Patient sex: F
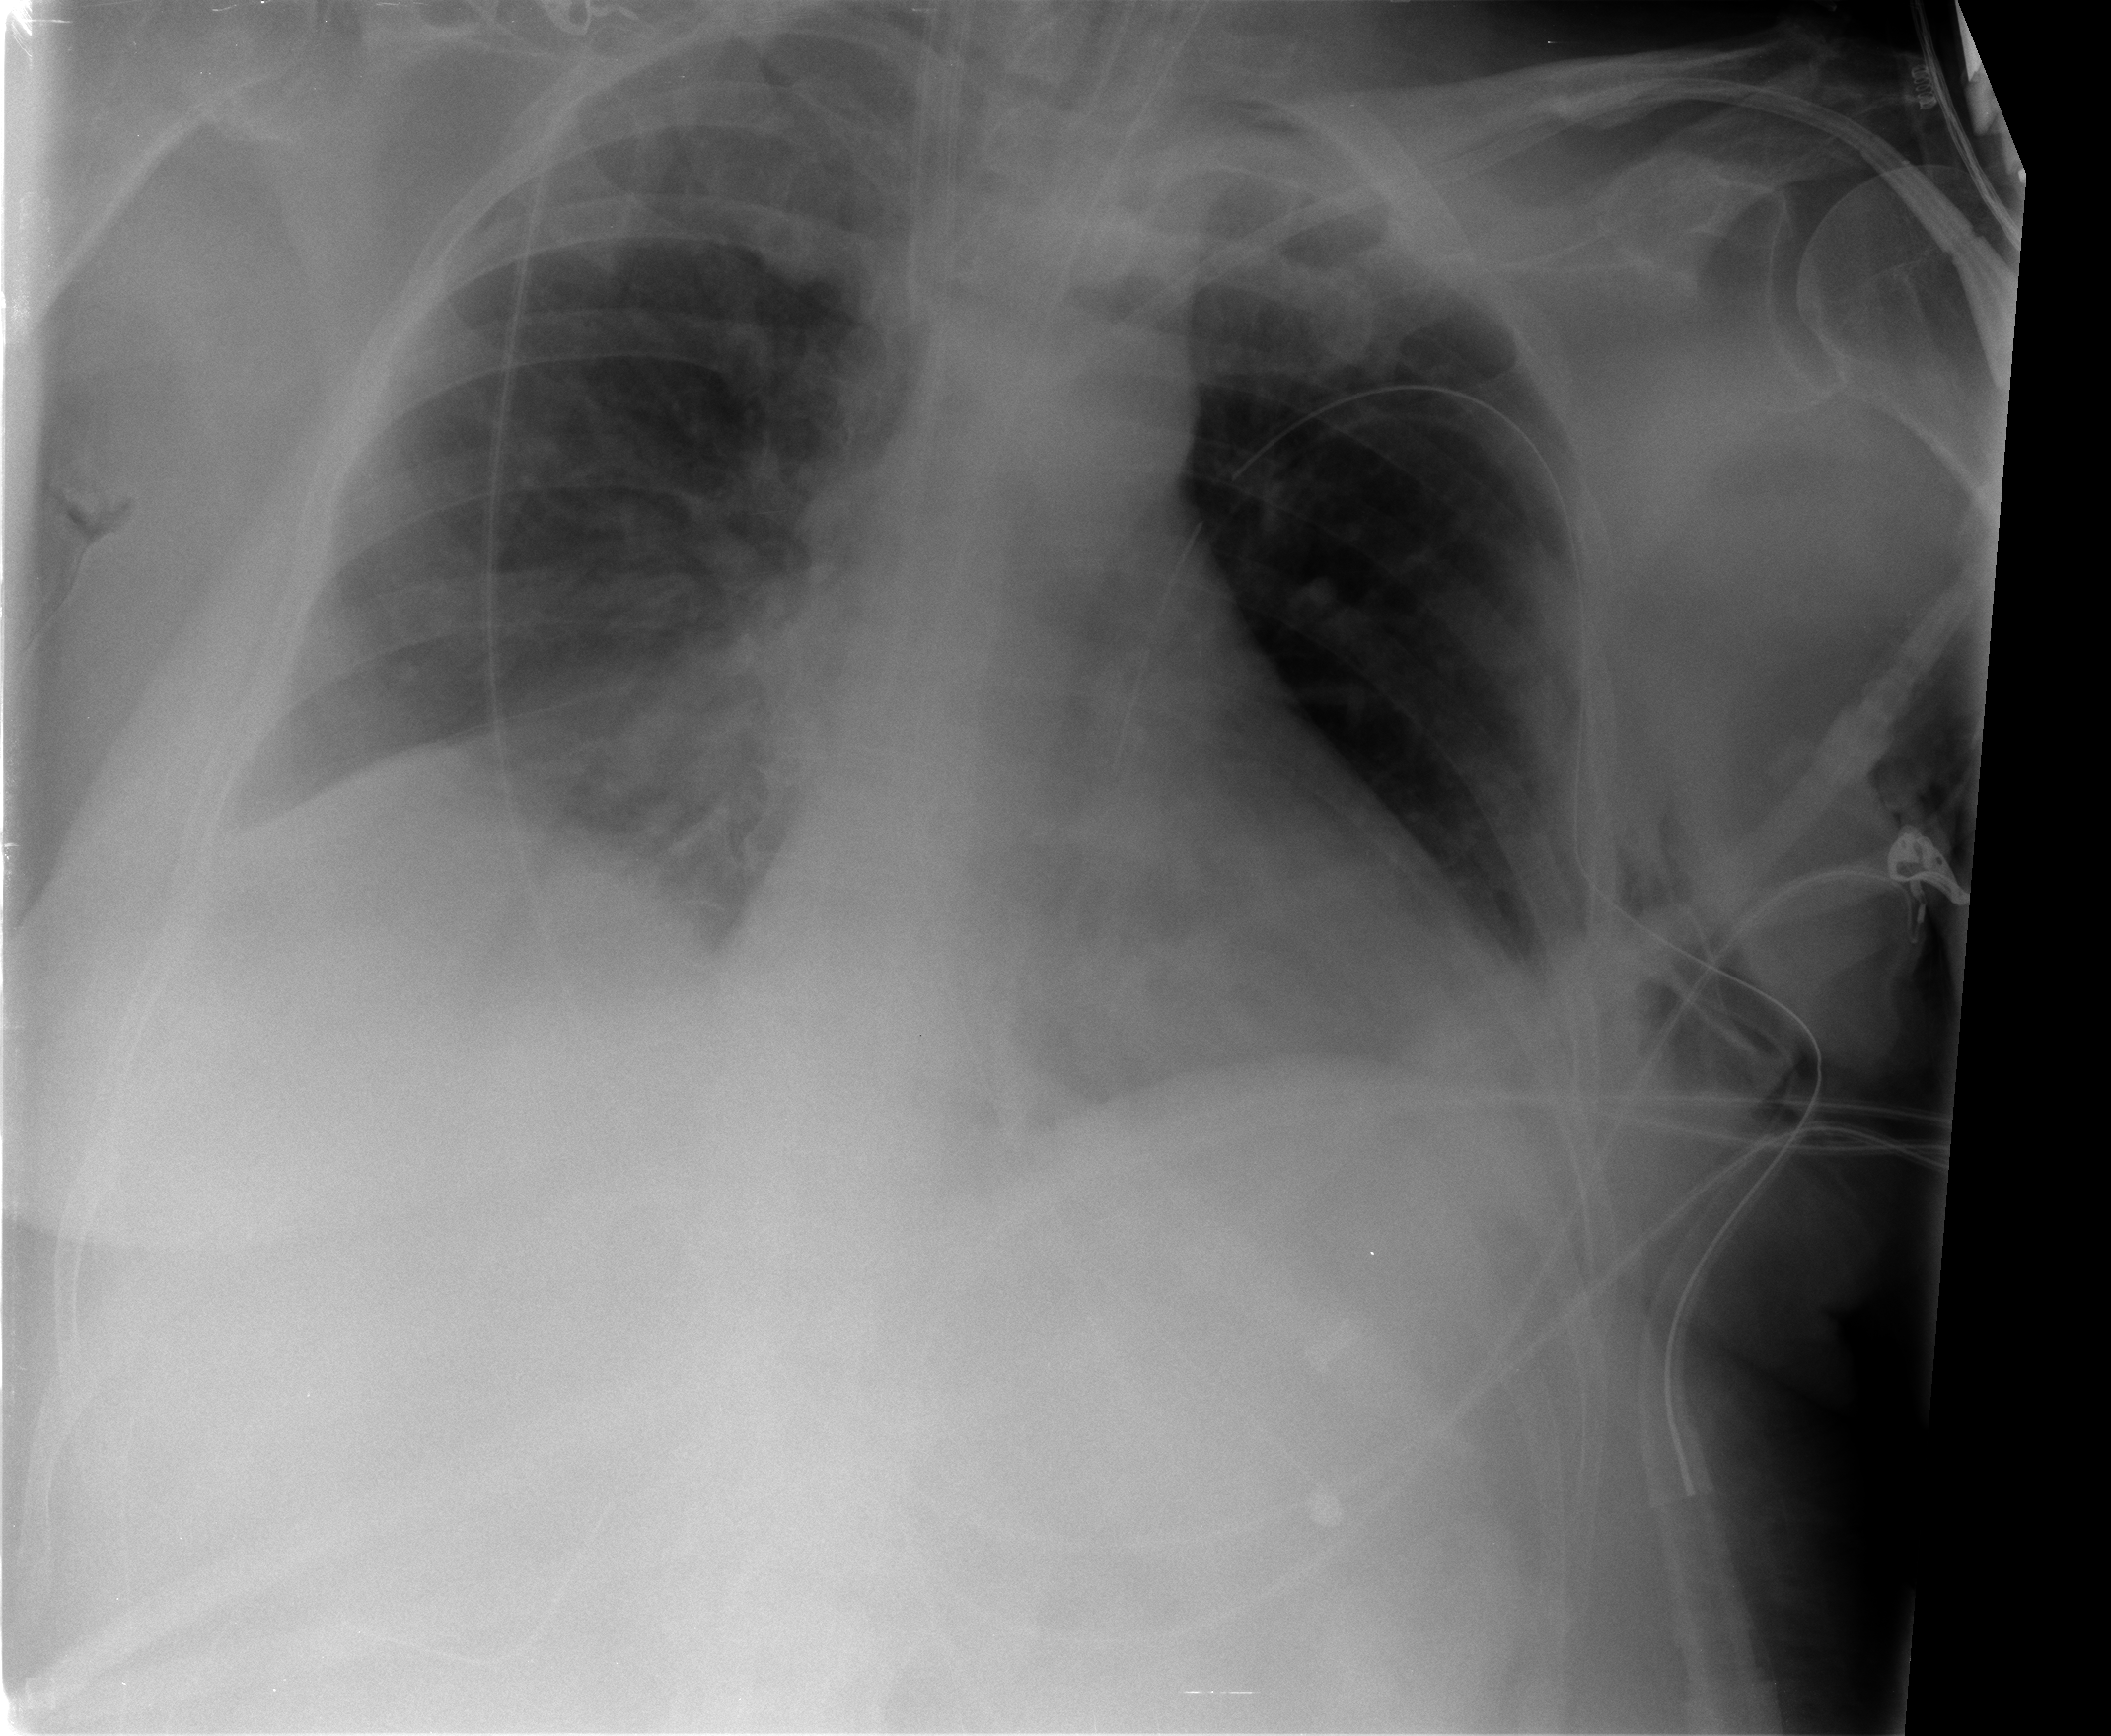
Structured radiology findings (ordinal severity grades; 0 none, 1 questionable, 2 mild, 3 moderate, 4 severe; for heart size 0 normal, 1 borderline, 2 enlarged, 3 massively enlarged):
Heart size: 2
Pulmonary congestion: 0
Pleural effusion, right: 1
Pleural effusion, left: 1
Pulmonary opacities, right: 0
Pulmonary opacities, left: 0
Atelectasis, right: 2
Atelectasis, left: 1